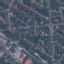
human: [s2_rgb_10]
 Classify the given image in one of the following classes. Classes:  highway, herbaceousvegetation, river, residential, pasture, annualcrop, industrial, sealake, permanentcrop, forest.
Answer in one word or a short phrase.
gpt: Residential